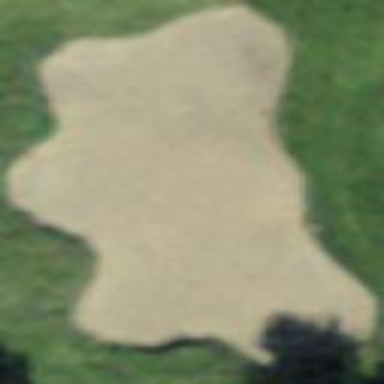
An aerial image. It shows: Sand bunker on golf course.